Question: I am trying to emulate a SQL query on hive, where I grab data from two tables that have a common field.
The two tables are geometric (GeoHive) and one contains a bunch of points (one for each record) and the other one a grid (one cell for each record). The objective is to count how many points fit inside each cell.

The join condition between the two tables is the geometric function itself. This is how I do it in PostGIS:
'''
SELECT g.geom, count(t.geom) AS cnt
FROM grid g, points t
WHERE st_contains(g.geom,t.geom) GROUP BY g.geom
'''
Hive does not accept the multiple select, so I have to perform a join. I thought something like this could work:
'''
SELECT count(1) FROM grid JOIN points WHERE
ST_Contains(grid.geom,points.geom) GROUP BY grid.geom;
'''
, but hive <URL>:
Anyone has any ideas of how to refactor such query on Hive?
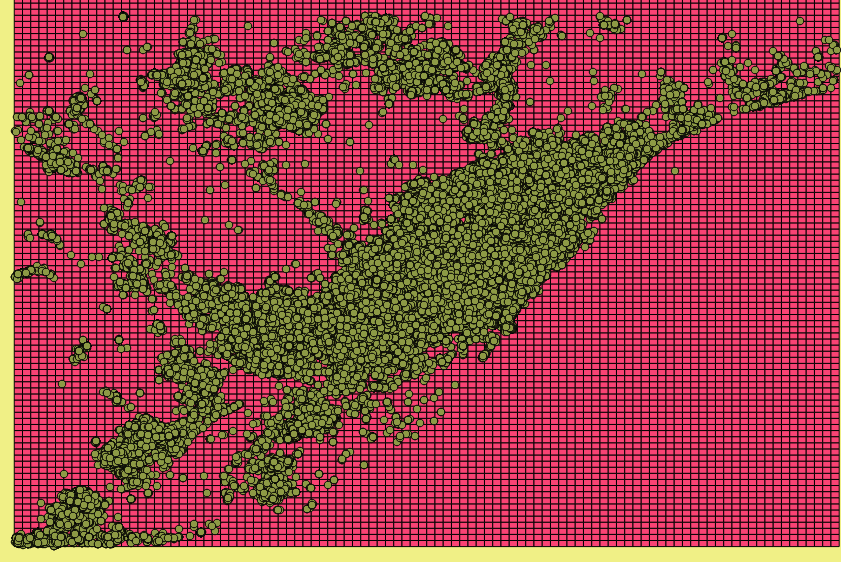
Answer: I'll answer my own question, to state that my query attempt was correct: it was failing for other reasons, that have nothing to do with syntax.
'''
SELECT count(grid.geom) as ptcnt FROM grid JOIN points WHERE
ST_Contains(grid.geom,points.geom) GROUP BY grid.geom;
'''
This is actually equivalent to writing:
'''
SELECT count(grid.geom) as ptcnt FROM grid JOIN points ON(TRUE) WHERE
ST_Contains(grid.geom,points.geom) GROUP BY grid.geom;
'''
Hive does not in fact support non-equality joins, so I set the join condition to "TRUE", and filter my results on the "WHERE" clause.
Apparently this is a pretty standard behaviour for spatial joins, as you can read <URL>.